Question: I have multiple datasets and sheets of data of these(excel).

It's train time tables
'''
depart a a a a
arrive t t t t
Train z1 z2 z3 z4
station
a
as 6:30:00 7:47:00 8:18:00 9:45:00
b
bs 6:33:00 7:50:00 8:21:00 9:48:00
c 6:35:00 7:52:00 8:23:00 9:50:00
cs 6:35:30 7:52:30 8:23:30 9:50:30
'''
I try to put the data into collection or dictionary
To pull out data (mainly time) by train and station, or by time and station etc.
For dictionary, Seems like I need nested dictionary
For collection, may I loop through all item by criteria?
Can anyone give me a hint what method to use for getting data(time or station or train)?
Any advice would be appreciated.
Thank you
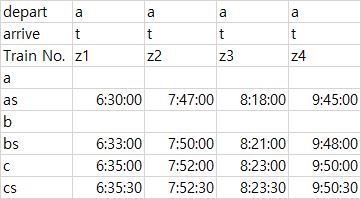
Answer: Whether to put them in a 'Collection' or a 'Dictionary' depends on how you intend to retrieve them afterwards.
Start by describing the data of a single record using public fields in a class module:
'''
Option Explicit
Public TrainID As String
Public DepartureStationID As String
Public DepartureUTC As Date
Public ArrivalStationID As String
Public ArrivalUTC As Date
'''
Now you can write a function that can parse a worksheet 'Range' into a single instance of that class, then a procedure that runs this function for each interesting 'Range' to parse (I'm not sure I'm reading the data correctly but that would be the general idea).
If you plan to iterate them all and run some method in a loop, use a 'Collection' (and a 'For Each' loop).
If you plan to retrieve them by ID, then you could use the 'TrainID' or 'DepartureStationID' field as a dictionary key, and have each "item" be a 'Collection' of instances of that class (lest you'll run into issues).
If you plan to parse a bunch of data sources and aggregate them into a queryable dataset, you only need a 'Collection' to store the objects you're parsing; you'll be iterating that collection when you dump these objects onto a worksheet/table for pivoting and PowerQuery-ing =)